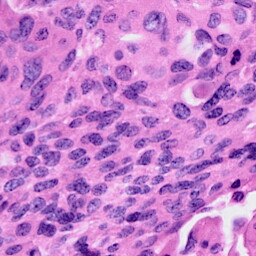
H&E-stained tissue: Cervix